Interaction volume radius: 5 \u00c5
Interaction volume height: 25 \u00c5
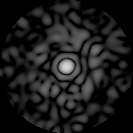
Disorder parameter: 0.8396